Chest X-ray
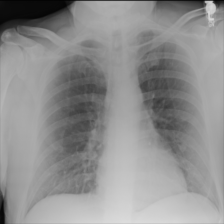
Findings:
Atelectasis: negative
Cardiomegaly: negative
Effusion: negative
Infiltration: negative
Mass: negative
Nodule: negative
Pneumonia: negative
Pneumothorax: negative
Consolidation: negative
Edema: negative
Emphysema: negative
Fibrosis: negative
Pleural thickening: negative
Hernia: negative